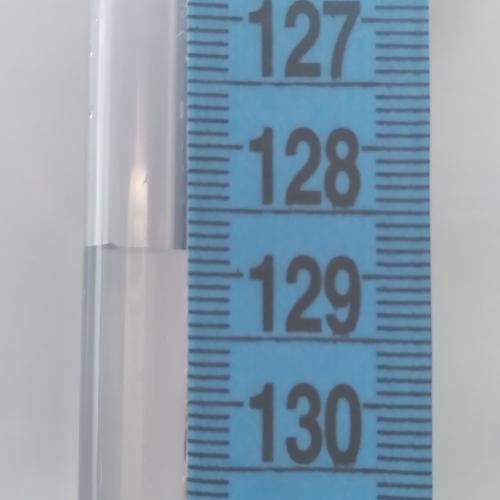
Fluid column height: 128.8 cm